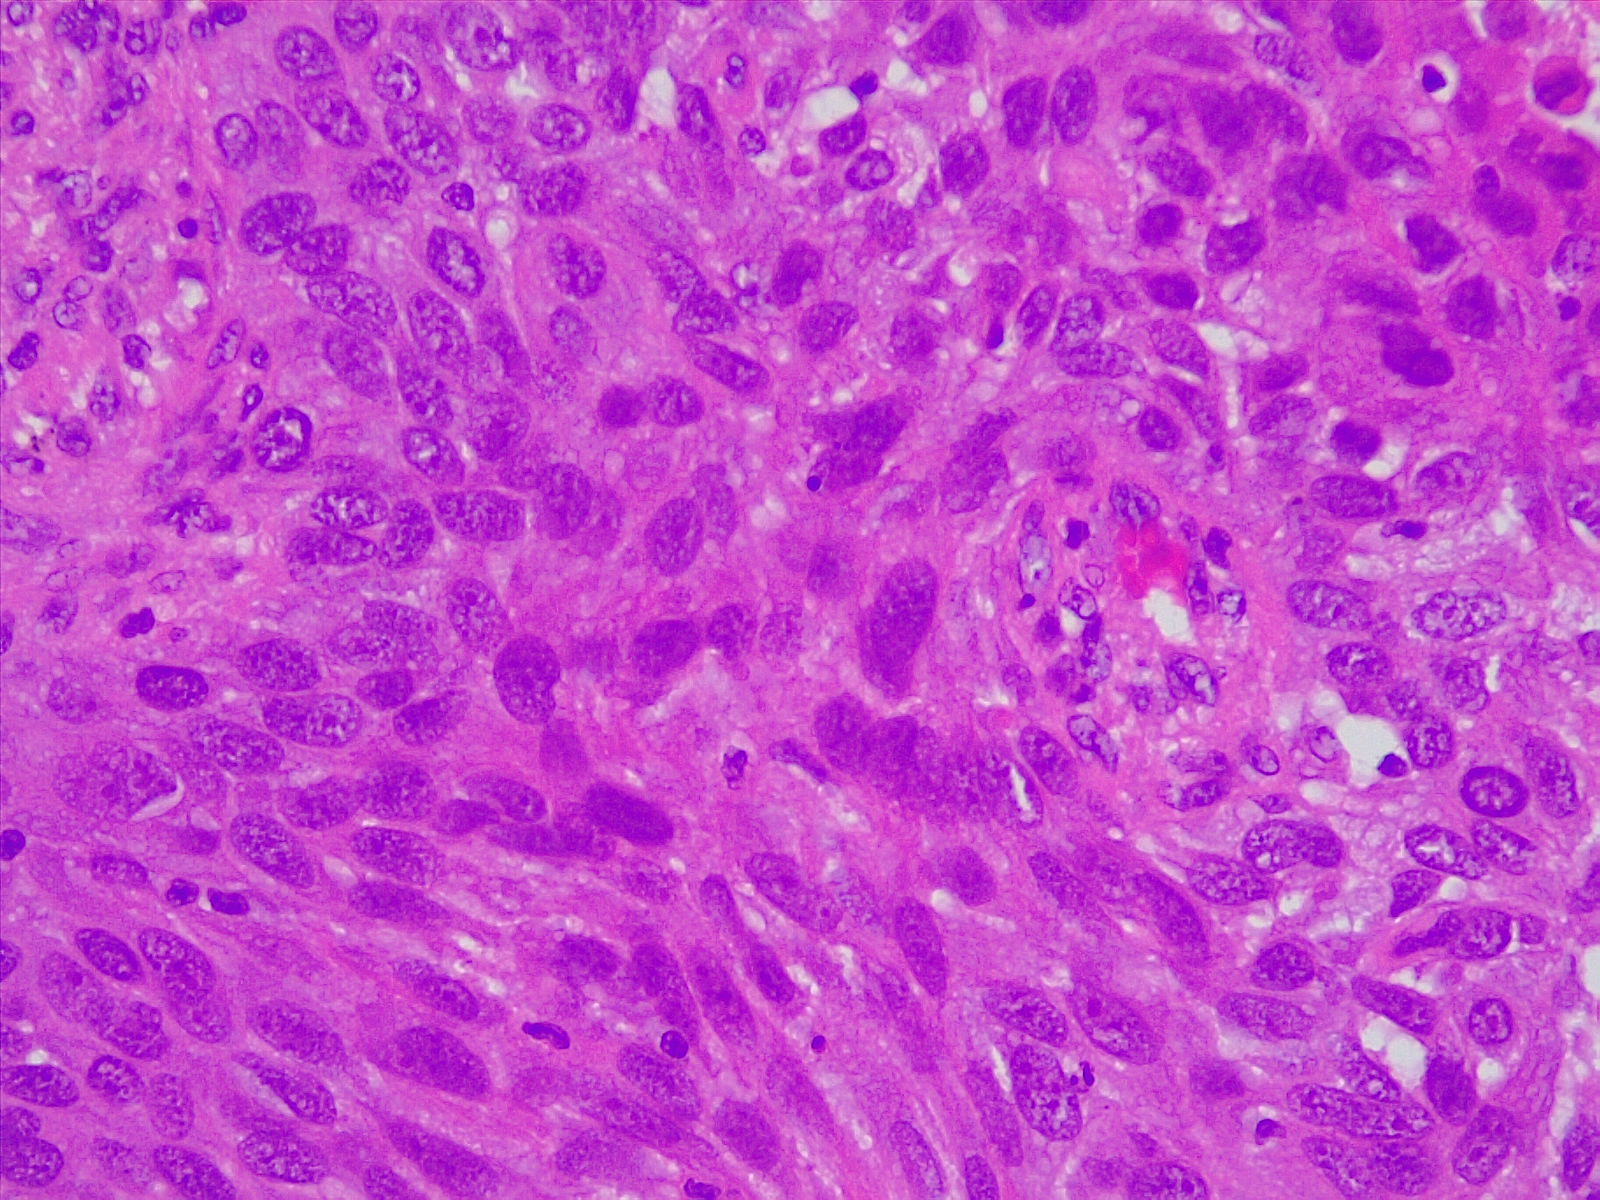
Label: lung squamous cell carcinoma, moderately differentiated